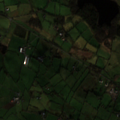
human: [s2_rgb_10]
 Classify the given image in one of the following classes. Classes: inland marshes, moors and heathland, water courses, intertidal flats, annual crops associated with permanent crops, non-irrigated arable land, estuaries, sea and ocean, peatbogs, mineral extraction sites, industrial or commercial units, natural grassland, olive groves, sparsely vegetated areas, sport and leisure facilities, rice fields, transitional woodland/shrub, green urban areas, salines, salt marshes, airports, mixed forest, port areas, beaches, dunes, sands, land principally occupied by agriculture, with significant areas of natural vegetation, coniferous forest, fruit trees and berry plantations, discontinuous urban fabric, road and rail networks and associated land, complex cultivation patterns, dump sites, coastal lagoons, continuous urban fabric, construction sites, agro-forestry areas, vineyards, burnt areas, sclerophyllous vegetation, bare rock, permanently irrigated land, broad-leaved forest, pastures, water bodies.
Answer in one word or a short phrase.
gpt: pastures, land principally occupied by agriculture, with significant areas of natural vegetation